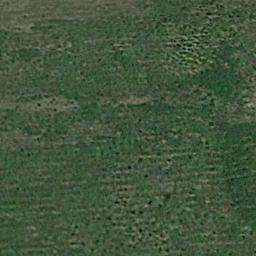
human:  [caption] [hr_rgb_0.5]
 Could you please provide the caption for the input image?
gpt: This meadow has dense grasses and a horizontal striped texture and parts of the meadow are relatively sparse .

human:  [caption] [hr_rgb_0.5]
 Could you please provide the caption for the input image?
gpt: The meadow is dense but uneven .

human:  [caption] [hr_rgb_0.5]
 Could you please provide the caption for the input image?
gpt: The entire image is dominated by grass .

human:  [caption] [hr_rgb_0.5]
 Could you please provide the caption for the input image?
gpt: There are lines of bare land on the meadow .

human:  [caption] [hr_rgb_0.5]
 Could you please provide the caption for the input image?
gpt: A dense meadow with many green grass .